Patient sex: F
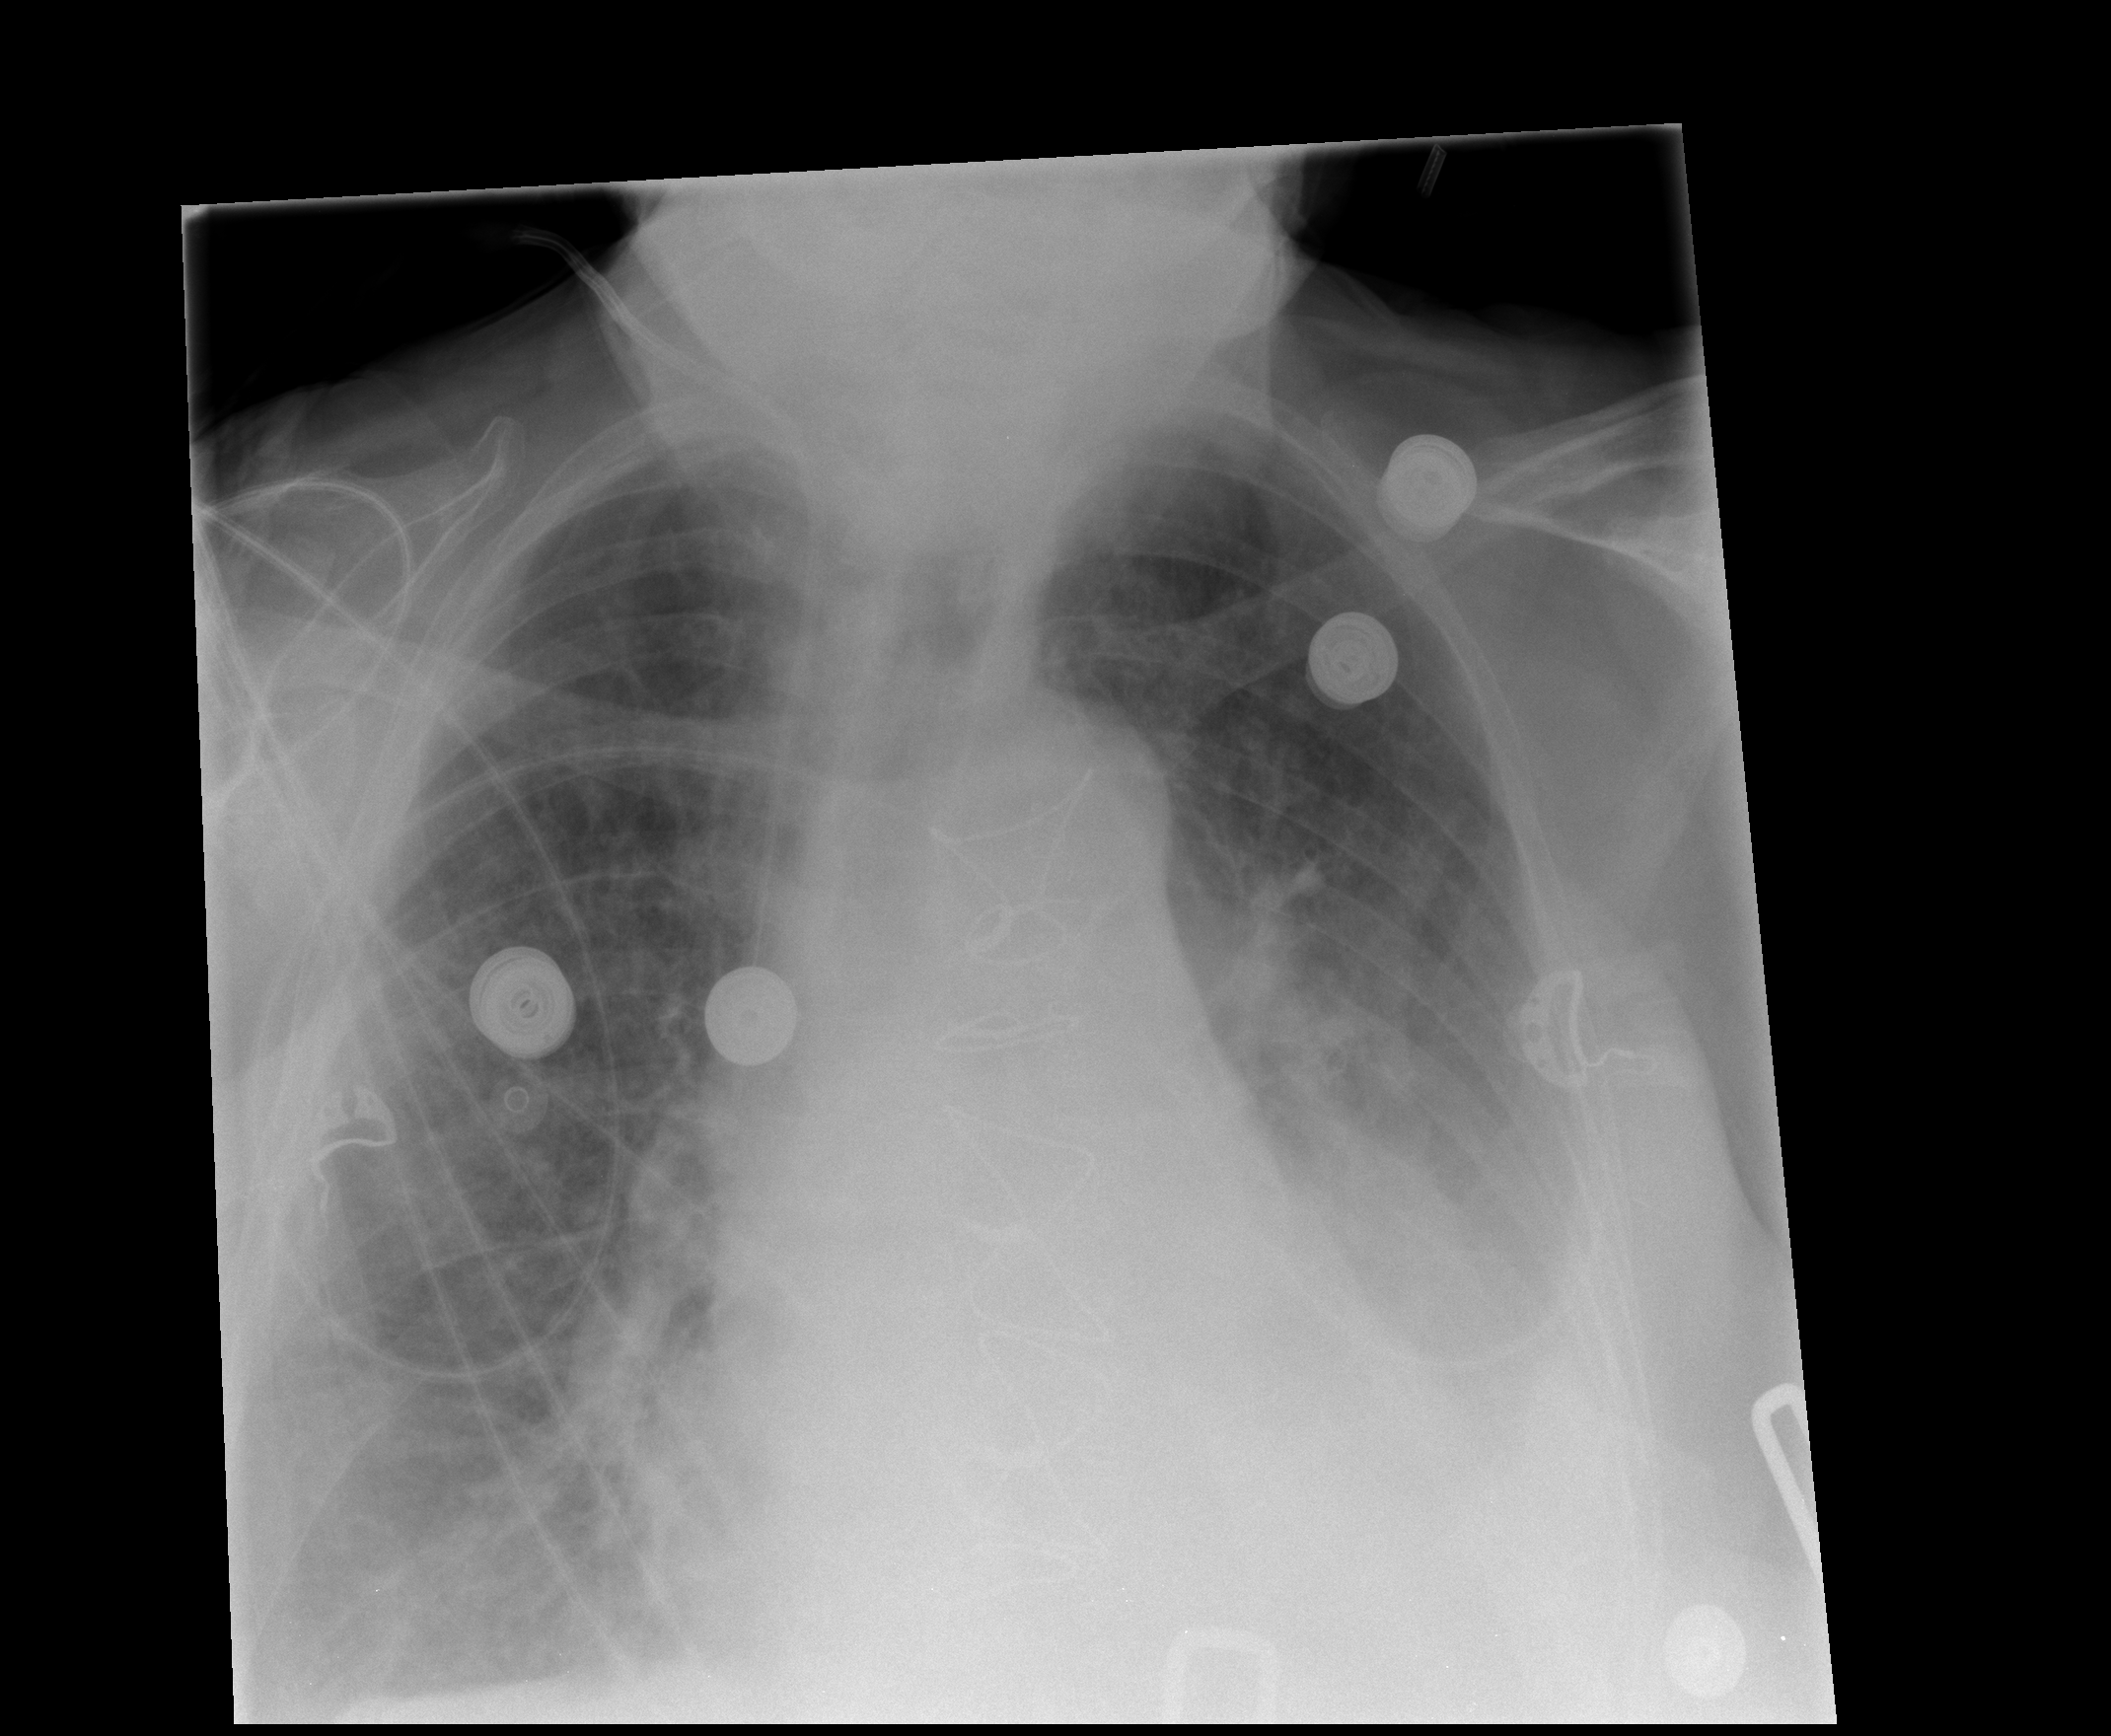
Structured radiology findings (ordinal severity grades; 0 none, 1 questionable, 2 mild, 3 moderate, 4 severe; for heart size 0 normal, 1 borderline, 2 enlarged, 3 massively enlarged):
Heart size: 2
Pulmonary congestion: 2
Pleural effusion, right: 1
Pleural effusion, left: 3
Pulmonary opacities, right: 2
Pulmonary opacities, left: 2
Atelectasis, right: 2
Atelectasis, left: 2